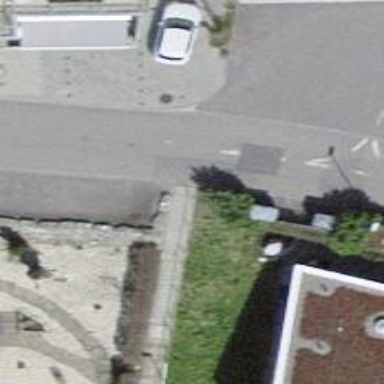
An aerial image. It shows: Road with steps.